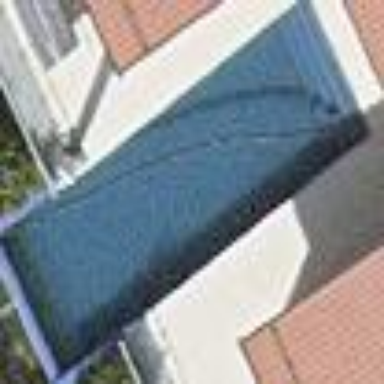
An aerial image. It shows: Swimming pool located in leisure land.